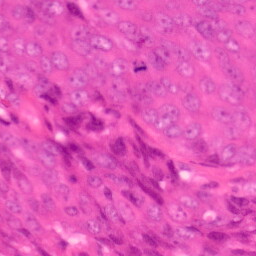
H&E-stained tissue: Colon